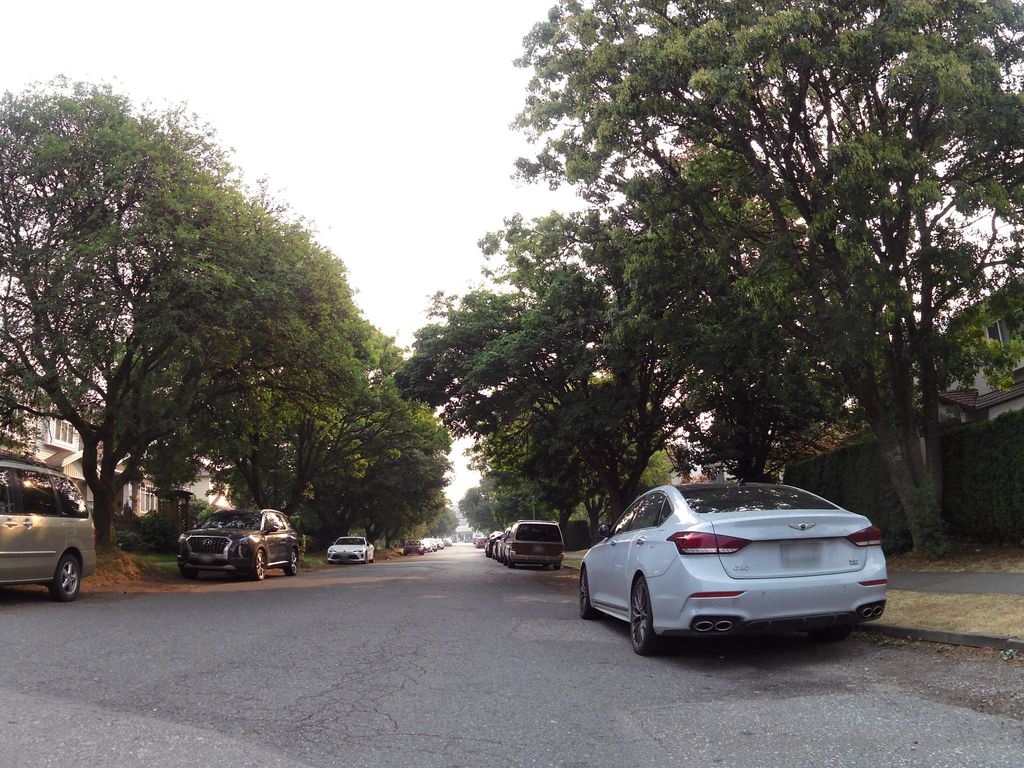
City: vancouver